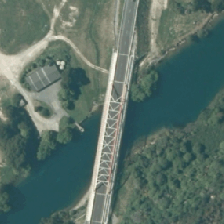
Land cover: urban_build_up